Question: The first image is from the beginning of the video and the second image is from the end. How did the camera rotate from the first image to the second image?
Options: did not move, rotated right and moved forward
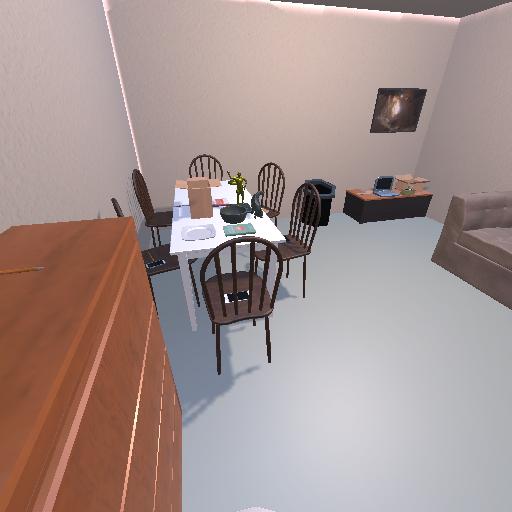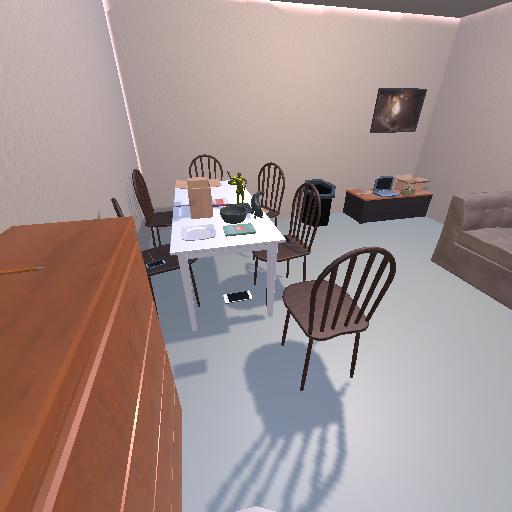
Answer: did not move